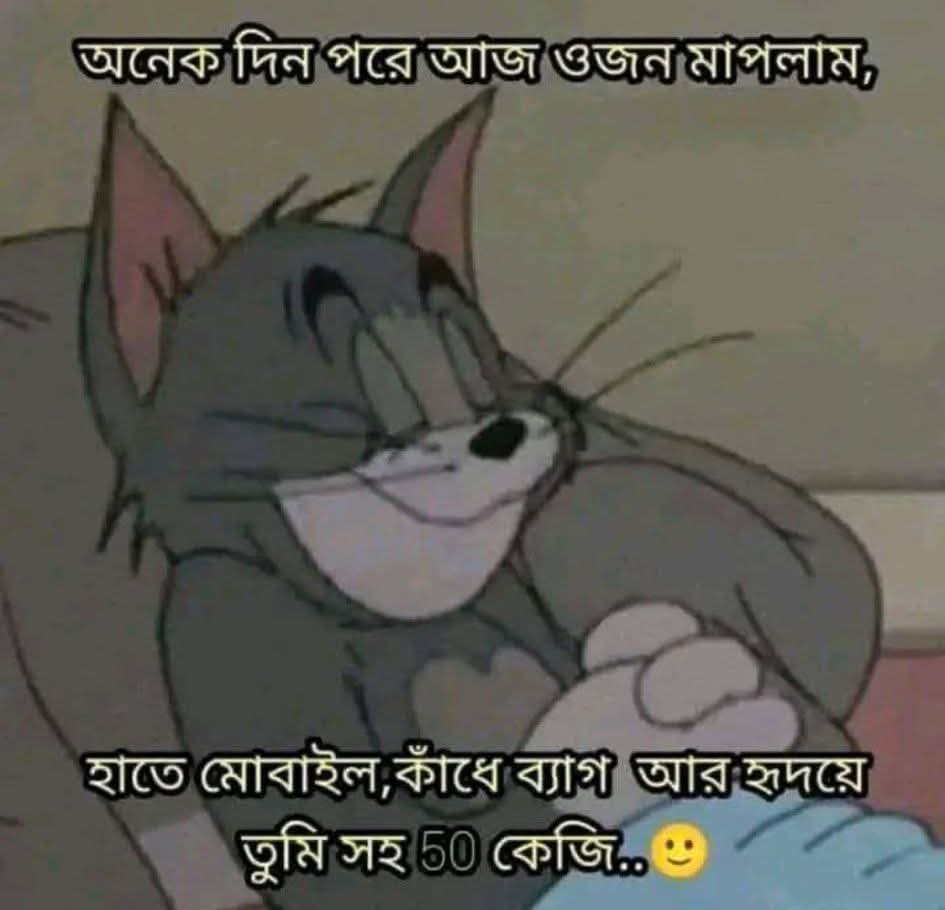
Text: অনেক দিন পরে আজ ওজন মাপলাম,
হাতে মোবাইল, কাঁধে ব্যাগ আর হৃদয়ে তুমি সহ 50 কেজি..
Label: Non Hate